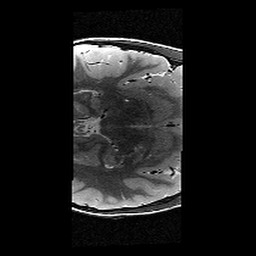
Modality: T2w
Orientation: axial
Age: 9
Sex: male
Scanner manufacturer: siemens
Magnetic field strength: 3 T
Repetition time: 9.23 s
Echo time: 0.067 s